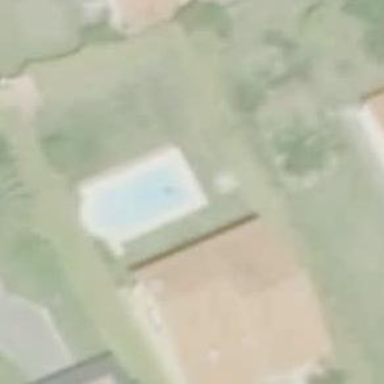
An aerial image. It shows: Swimming pool located in leisure land.